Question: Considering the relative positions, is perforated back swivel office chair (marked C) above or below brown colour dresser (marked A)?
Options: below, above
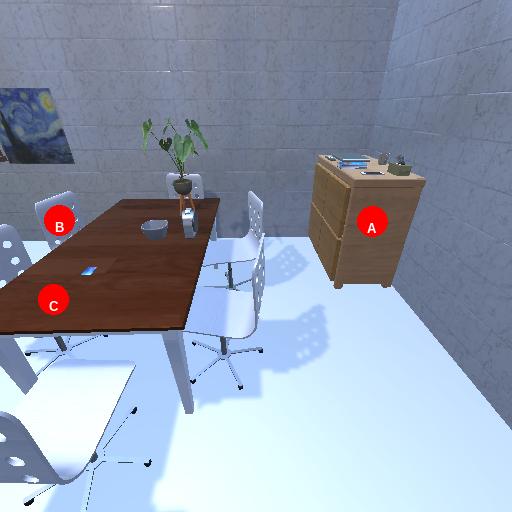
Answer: below